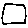
Label: square